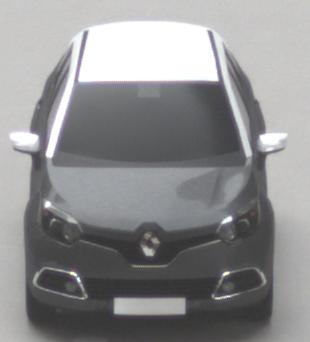
Make: Renault
Model: Captur ENERGY TCe 90
Detailed model: Captur (I)
Model produced from: 2013/06
Model produced until: 2015/05
Doors: 5
Color: gray
Road condition: dry road
Daytime: midday
Contrast: low contrast